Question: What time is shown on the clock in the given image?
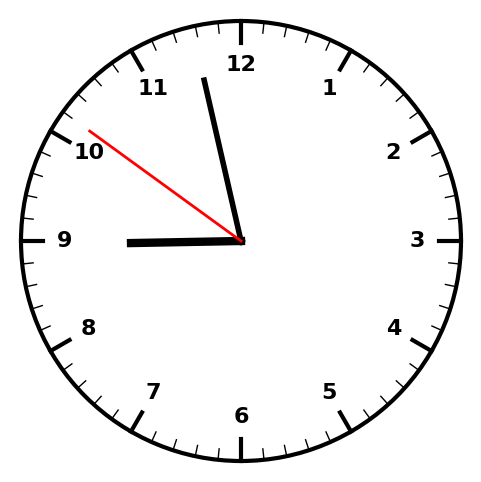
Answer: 08:57:51